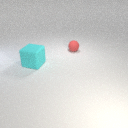
small red rubber sphere behind large cyan rubber cube